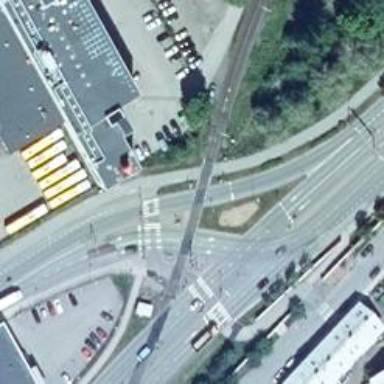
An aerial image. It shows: Level crossing with lights and saltire.